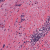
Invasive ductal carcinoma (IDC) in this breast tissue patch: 1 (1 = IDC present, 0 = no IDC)